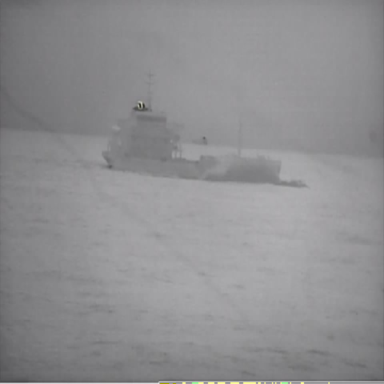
There is a liner in the infrared image.